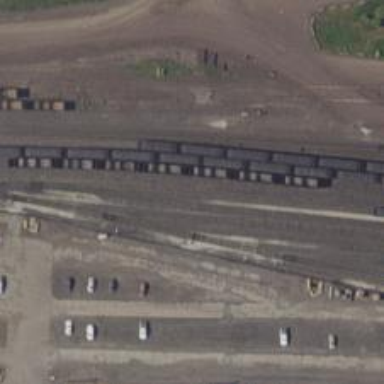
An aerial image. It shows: Rail spur service.